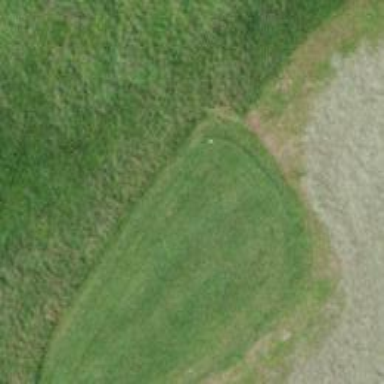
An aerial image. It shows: Golf tee.